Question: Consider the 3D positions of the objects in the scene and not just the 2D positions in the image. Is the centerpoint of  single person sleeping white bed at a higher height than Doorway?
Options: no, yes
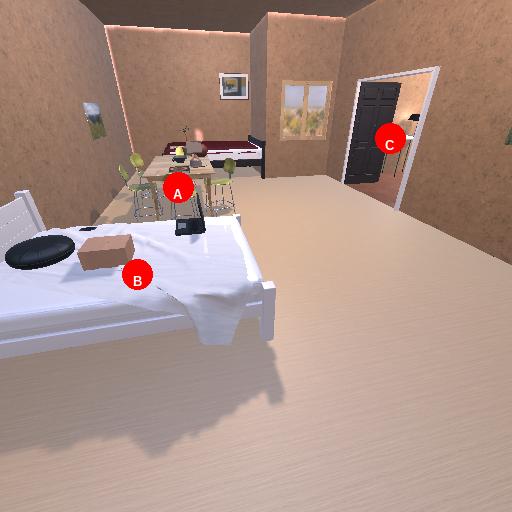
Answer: no